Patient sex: F
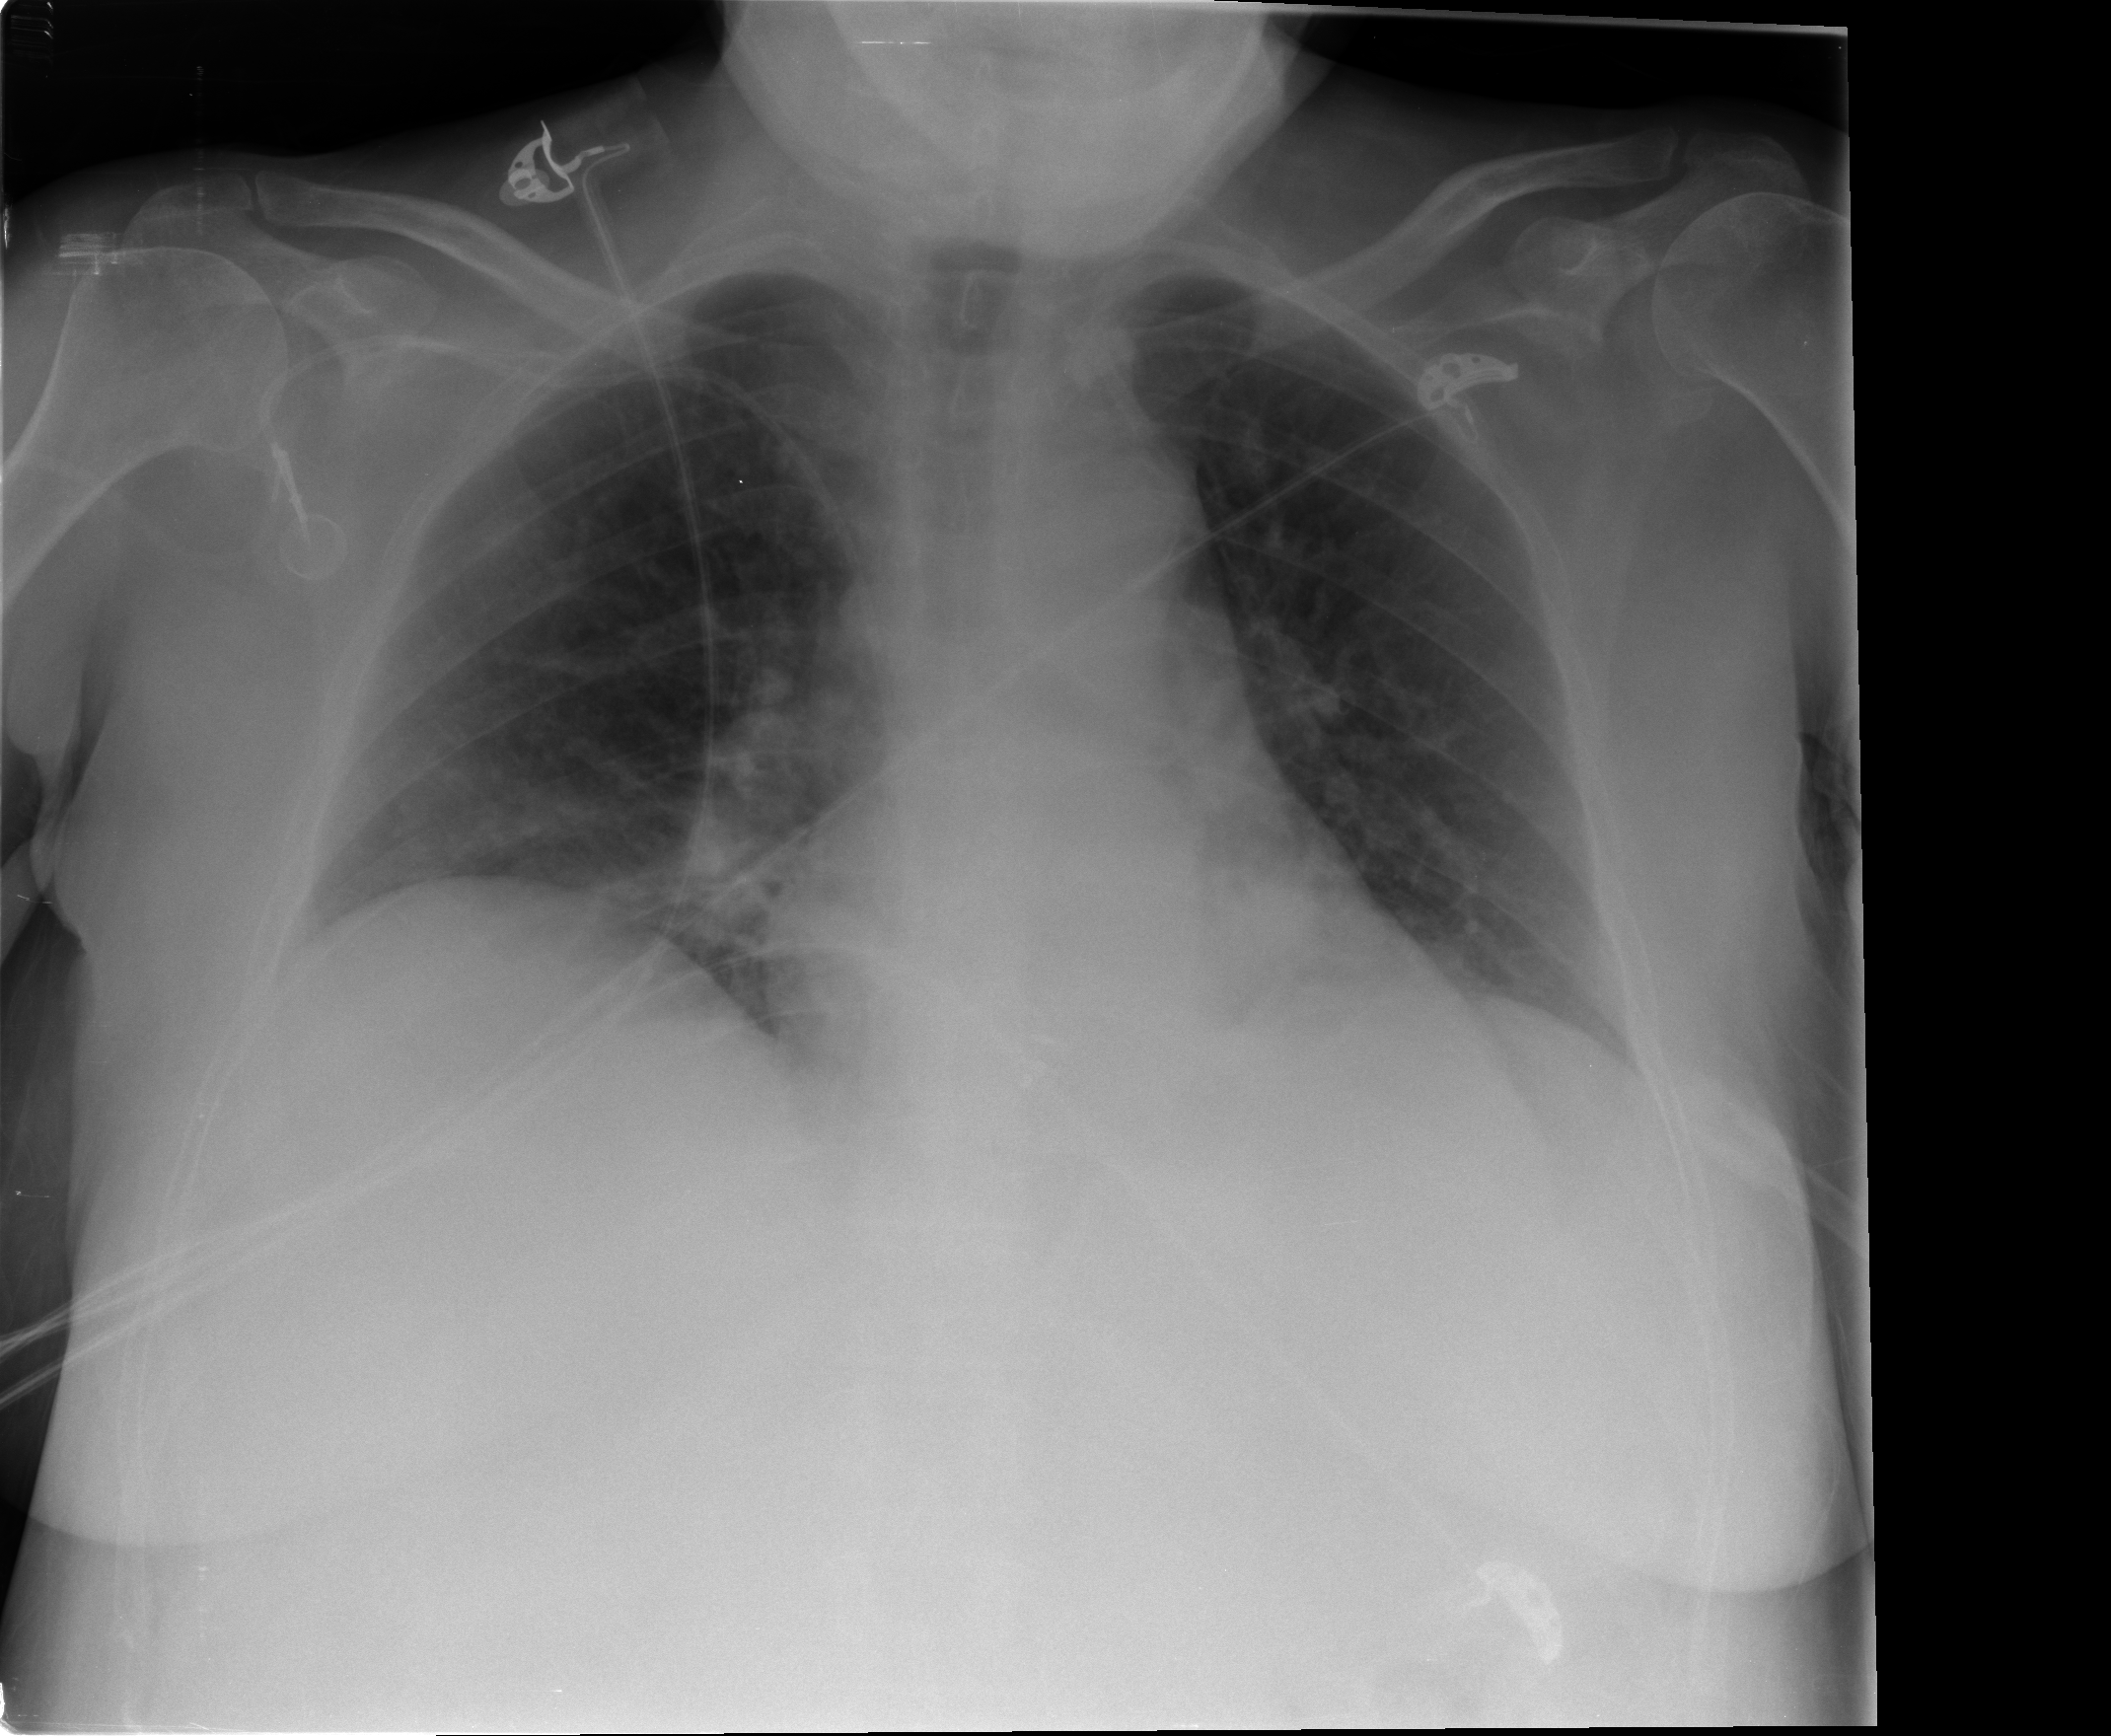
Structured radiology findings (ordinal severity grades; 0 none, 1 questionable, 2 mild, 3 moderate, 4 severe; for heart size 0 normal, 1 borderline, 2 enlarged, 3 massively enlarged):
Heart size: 1
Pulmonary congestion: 0
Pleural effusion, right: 0
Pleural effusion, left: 0
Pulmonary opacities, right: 0
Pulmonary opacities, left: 0
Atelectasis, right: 2
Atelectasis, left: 0